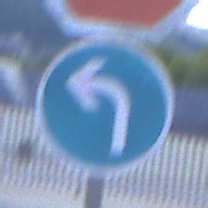
Verkehrszeichen: VorgeschriebeneFahrtrichtungLinks
Zusatzzeichen oben: Stop
Umgebung: Outdoor, Suburban
Tageszeit: SunriseSunset
Wetter: PartlyCloudy
Licht: Natural
Jahreszeit: NotSpecified
Kontrast: LowContrast